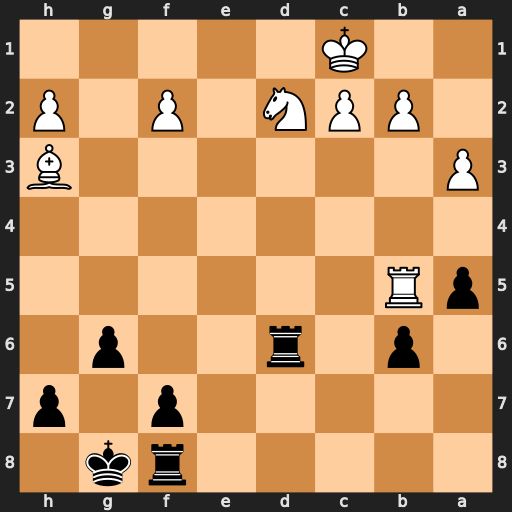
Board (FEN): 5rk1/5p1p/1p1r2p1/pR6/8/P6B/1PPN1P1P/2K5
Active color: b
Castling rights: -
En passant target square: -
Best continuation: Rfd8 Bf1 Rxd2